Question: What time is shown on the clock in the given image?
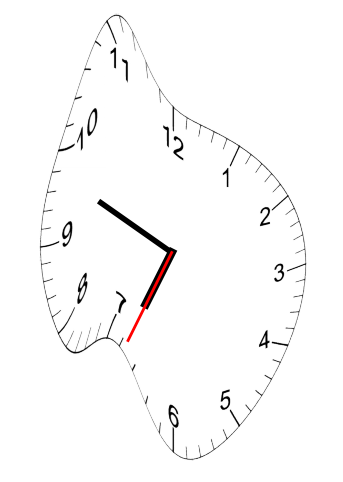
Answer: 06:48:34